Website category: phone
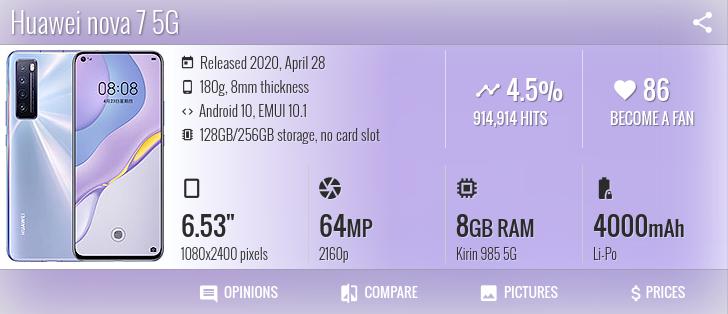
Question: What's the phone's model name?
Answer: Huawei nova 7 5G

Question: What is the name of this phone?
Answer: Huawei nova 7 5G

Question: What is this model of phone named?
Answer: Huawei nova 7 5G

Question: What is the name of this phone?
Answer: Huawei nova 7 5G

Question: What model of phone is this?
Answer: Huawei nova 7 5G

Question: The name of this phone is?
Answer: Huawei nova 7 5G

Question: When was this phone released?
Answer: Released 2020, April 28

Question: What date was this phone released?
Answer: Released 2020, April 28

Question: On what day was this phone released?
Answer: Released 2020, April 28

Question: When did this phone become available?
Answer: Released 2020, April 28

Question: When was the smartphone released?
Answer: Released 2020, April 28

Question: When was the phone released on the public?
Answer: Released 2020, April 28

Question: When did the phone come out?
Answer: Released 2020, April 28

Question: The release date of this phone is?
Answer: Released 2020, April 28

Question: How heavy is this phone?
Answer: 180g

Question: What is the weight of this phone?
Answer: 180g

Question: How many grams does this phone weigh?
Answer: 180g

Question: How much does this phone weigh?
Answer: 180g

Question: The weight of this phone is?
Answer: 180g

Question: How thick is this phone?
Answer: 8mm thickness

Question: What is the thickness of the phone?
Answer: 8mm thickness

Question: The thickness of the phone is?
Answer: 8mm thickness

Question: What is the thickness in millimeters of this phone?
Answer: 8mm thickness

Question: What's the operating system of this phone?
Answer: Android 10, EMUI 10.1

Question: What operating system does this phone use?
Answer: Android 10, EMUI 10.1

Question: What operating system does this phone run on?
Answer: Android 10, EMUI 10.1

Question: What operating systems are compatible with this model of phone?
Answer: Android 10, EMUI 10.1

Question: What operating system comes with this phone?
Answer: Android 10, EMUI 10.1

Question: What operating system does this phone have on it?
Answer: Android 10, EMUI 10.1

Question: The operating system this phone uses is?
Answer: Android 10, EMUI 10.1

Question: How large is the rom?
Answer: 128GB/256GB storage

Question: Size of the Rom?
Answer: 128GB/256GB storage

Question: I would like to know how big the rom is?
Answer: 128GB/256GB storage

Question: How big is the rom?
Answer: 128GB/256GB storage

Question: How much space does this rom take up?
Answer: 128GB/256GB storage

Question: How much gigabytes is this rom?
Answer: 128GB/256GB storage

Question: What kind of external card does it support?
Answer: no card slot

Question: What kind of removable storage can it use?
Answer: no card slot

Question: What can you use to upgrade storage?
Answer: no card slot

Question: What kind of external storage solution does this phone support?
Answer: no card slot

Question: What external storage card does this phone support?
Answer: no card slot

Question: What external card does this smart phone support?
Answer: no card slot

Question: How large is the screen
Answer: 6.53"

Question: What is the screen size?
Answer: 6.53"

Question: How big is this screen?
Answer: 6.53"

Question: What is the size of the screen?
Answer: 6.53"

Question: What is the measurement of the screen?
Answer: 6.53"

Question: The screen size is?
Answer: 6.53"

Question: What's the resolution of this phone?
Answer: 1080x2400 pixels

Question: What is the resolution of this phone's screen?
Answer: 1080x2400 pixels

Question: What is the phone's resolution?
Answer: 1080x2400 pixels

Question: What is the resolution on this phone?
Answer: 1080x2400 pixels

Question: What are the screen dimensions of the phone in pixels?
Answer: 1080x2400 pixels

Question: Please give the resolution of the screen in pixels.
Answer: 1080x2400 pixels

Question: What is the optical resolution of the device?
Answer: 1080x2400 pixels

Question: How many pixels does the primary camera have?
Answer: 64 MP

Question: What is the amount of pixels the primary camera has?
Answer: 64 MP

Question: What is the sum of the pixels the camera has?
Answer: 64 MP

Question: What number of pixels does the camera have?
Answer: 64 MP

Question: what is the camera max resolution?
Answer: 64 MP

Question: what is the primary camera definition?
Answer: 64 MP

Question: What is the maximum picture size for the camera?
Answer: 64 MP

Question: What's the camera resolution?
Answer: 2160p

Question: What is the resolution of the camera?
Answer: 2160p